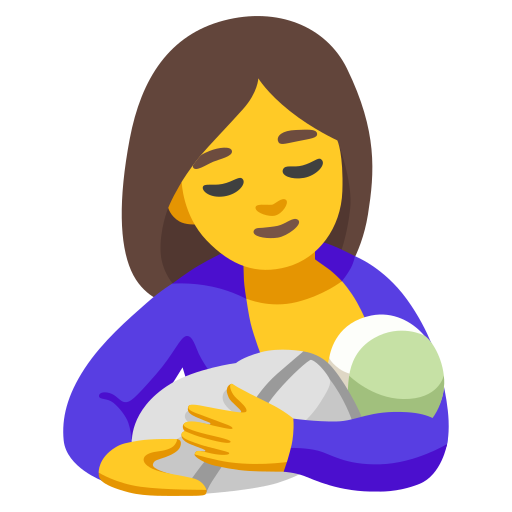
Emoji: 🤱